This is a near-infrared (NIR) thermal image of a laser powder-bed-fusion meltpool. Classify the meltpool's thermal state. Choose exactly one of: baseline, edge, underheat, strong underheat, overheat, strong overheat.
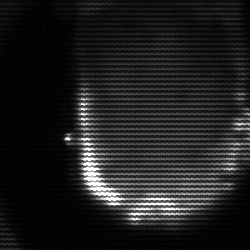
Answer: baseline